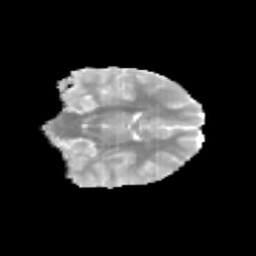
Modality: MD
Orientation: coronal
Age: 12
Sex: female
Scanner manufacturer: siemens
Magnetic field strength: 3 T
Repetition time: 3.8 s
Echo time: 0.07 s